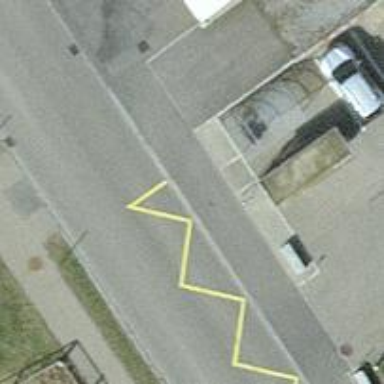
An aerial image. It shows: Bus stop with stop position for public transport.